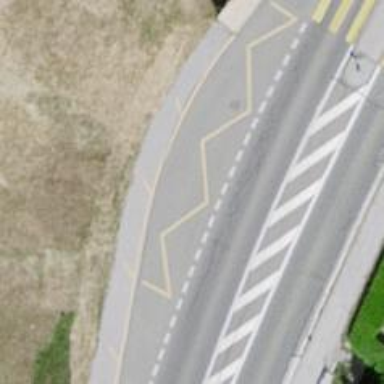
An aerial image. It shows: Bus stop with sheltered platform for public transport.